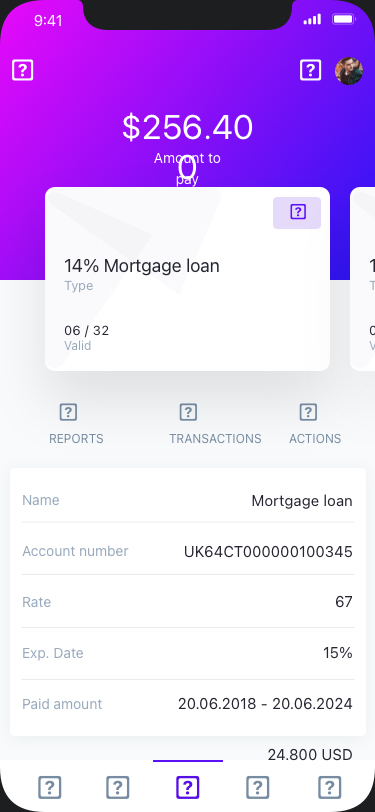
Text in this UI design:



Name
Account number
Rate
Exp. Date
Paid amount
Mortgage loan
UK64CT00000010034567
15%
20.06.2018 - 20.06.2024
24.800 USD
Amount to pay
$256.400
Valid
06 / 32
Type
14% Mortgage loan

Valid
06 / 32
Type
14% Mortgage loan